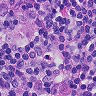
Metastatic tissue present: yes